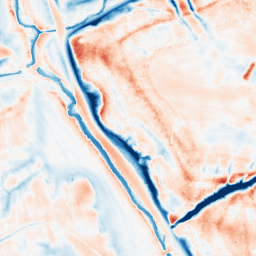
Category: edge_preserving
Decomposition family: guided
Decomposition parameters: radius: 8
eps: 0.1
Upsampling method: quartic
Upsampling parameters: scale: 2
Upsampling scale: 2